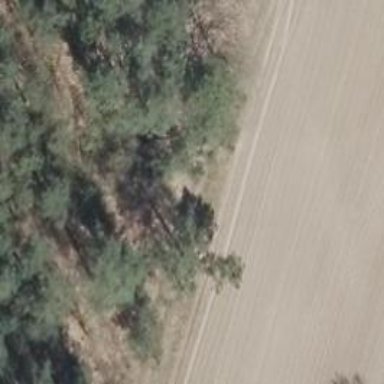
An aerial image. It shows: Dirt track road.